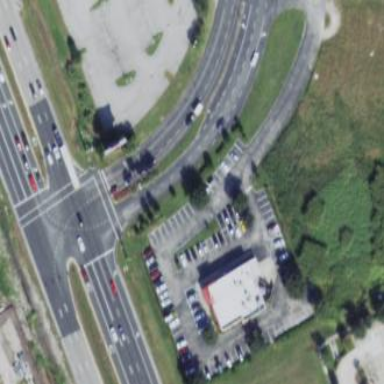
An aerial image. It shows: Road serving as parking aisle.